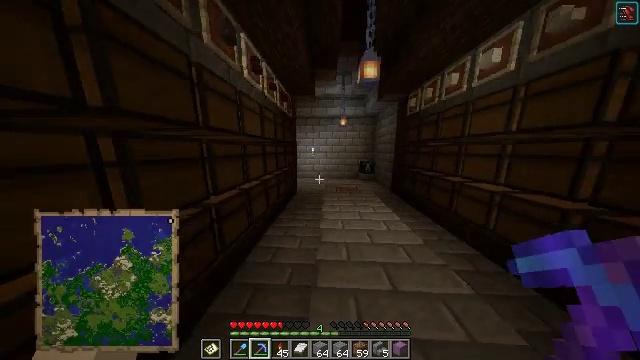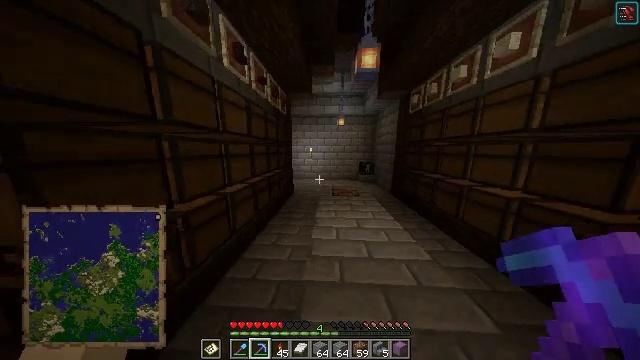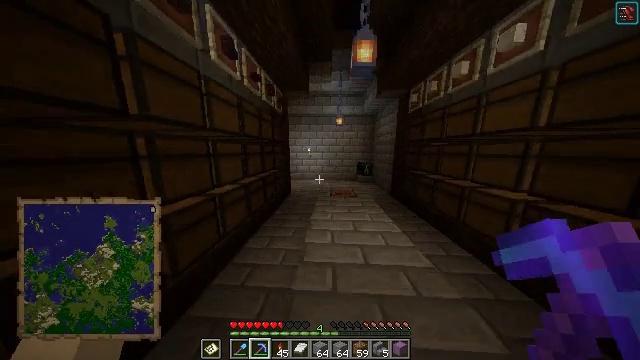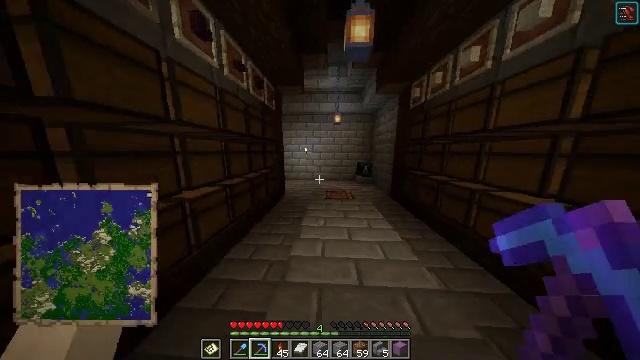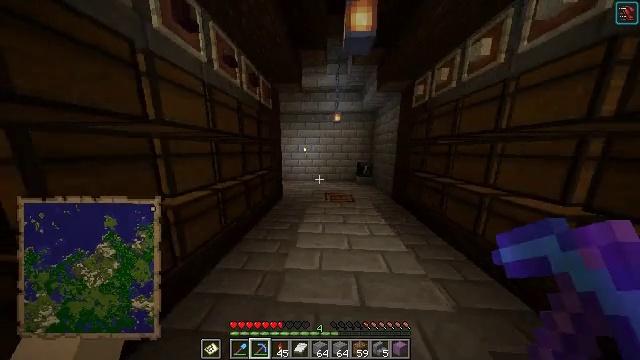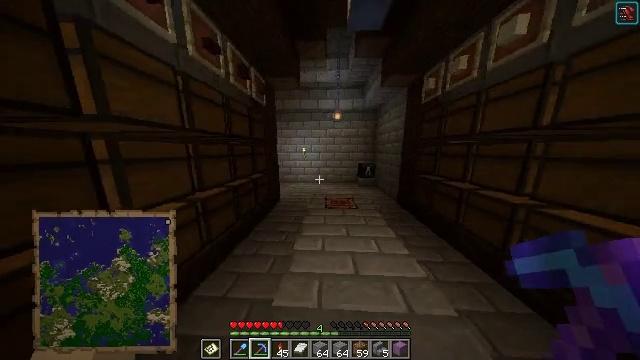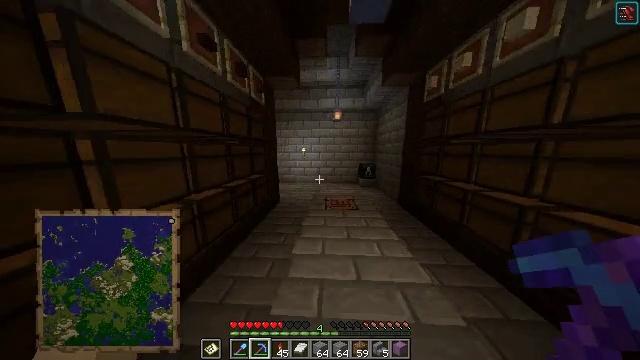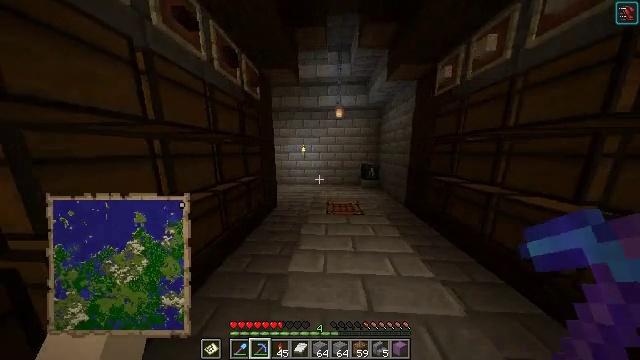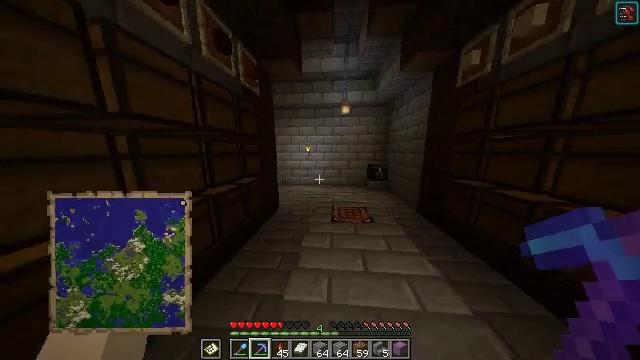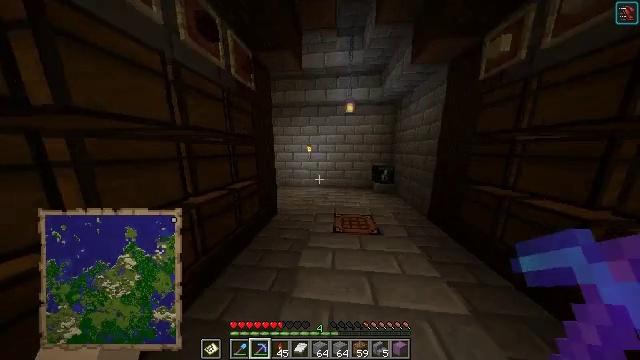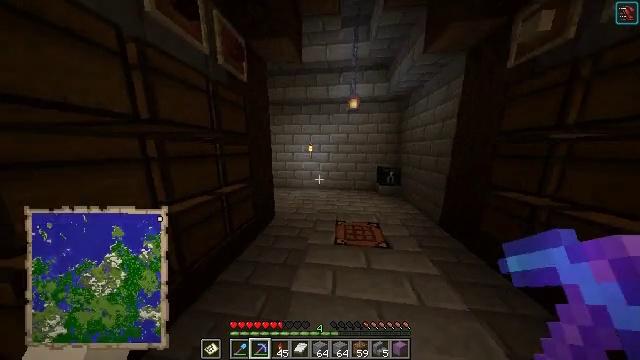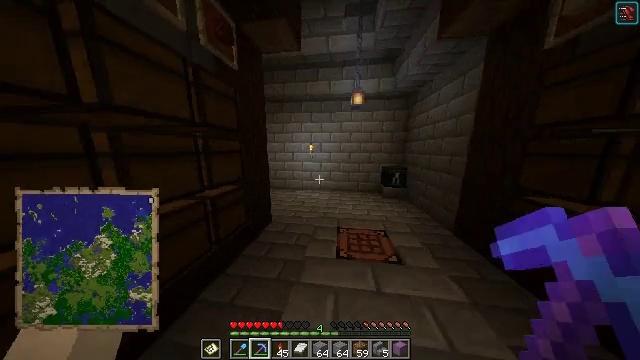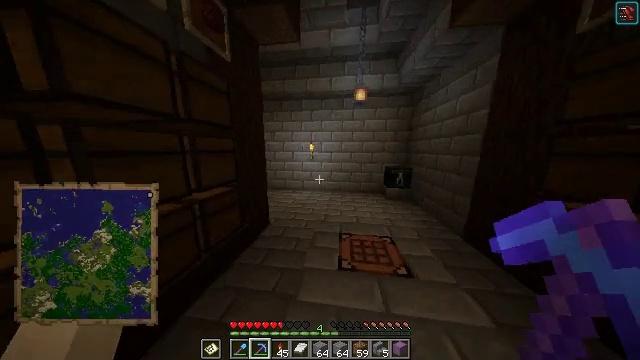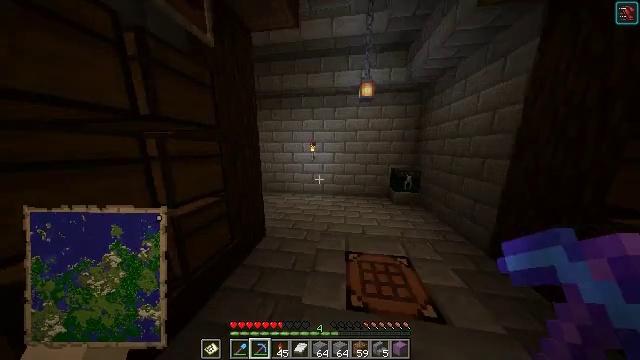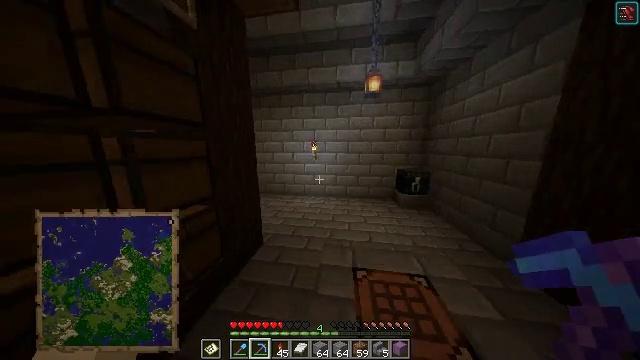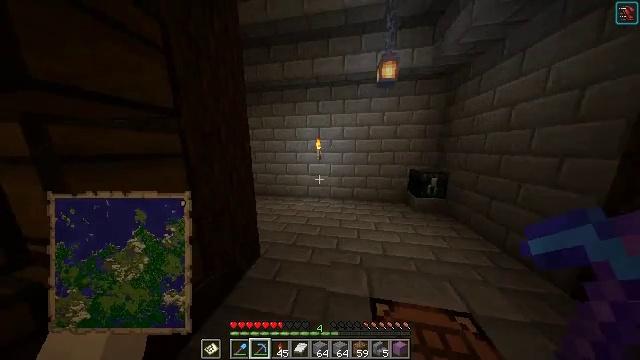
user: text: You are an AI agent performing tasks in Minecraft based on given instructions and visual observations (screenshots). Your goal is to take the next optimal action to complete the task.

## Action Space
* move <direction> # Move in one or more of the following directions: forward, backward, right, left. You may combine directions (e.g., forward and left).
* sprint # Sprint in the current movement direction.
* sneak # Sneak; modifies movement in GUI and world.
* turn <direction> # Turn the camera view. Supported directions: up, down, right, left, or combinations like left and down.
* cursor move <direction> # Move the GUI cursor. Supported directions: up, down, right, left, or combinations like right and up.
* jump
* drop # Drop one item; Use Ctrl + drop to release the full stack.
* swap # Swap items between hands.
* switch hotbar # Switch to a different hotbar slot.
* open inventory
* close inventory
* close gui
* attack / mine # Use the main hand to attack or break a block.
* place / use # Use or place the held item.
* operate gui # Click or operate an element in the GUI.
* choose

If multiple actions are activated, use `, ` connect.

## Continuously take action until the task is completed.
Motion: motion action
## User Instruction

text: Use stone bricks to craft chiseled stone bricks.
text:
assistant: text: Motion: move forward and move right
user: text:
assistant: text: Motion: move forward and move right
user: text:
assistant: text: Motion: move forward
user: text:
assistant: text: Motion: move forward
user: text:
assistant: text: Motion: move forward
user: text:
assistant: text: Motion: move forward
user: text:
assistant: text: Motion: move forward
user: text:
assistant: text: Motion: move forward, turn left
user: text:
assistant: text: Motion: move forward, turn left
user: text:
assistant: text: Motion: move forward
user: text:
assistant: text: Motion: move forward
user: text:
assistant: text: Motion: move forward
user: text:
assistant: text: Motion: move forward
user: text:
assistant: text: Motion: move forward
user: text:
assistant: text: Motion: move forward, turn left
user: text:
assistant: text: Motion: move forward and move right, turn left
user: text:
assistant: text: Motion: move forward and move right, turn left and up
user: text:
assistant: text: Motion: move forward, turn left and up
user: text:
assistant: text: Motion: move forward, turn left
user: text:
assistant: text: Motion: move forward, turn left
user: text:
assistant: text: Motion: move forward, turn left
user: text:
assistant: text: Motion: move forward, turn left
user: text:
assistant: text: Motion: move forward, turn left
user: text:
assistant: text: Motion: move forward, turn left
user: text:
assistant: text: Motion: move forward, turn left
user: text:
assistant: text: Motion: move forward, turn left
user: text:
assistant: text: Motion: move forward, turn left
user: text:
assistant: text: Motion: move forward, turn left
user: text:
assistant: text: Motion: move forward, turn left, jump
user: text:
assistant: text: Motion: move forward, turn left, jump